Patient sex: M
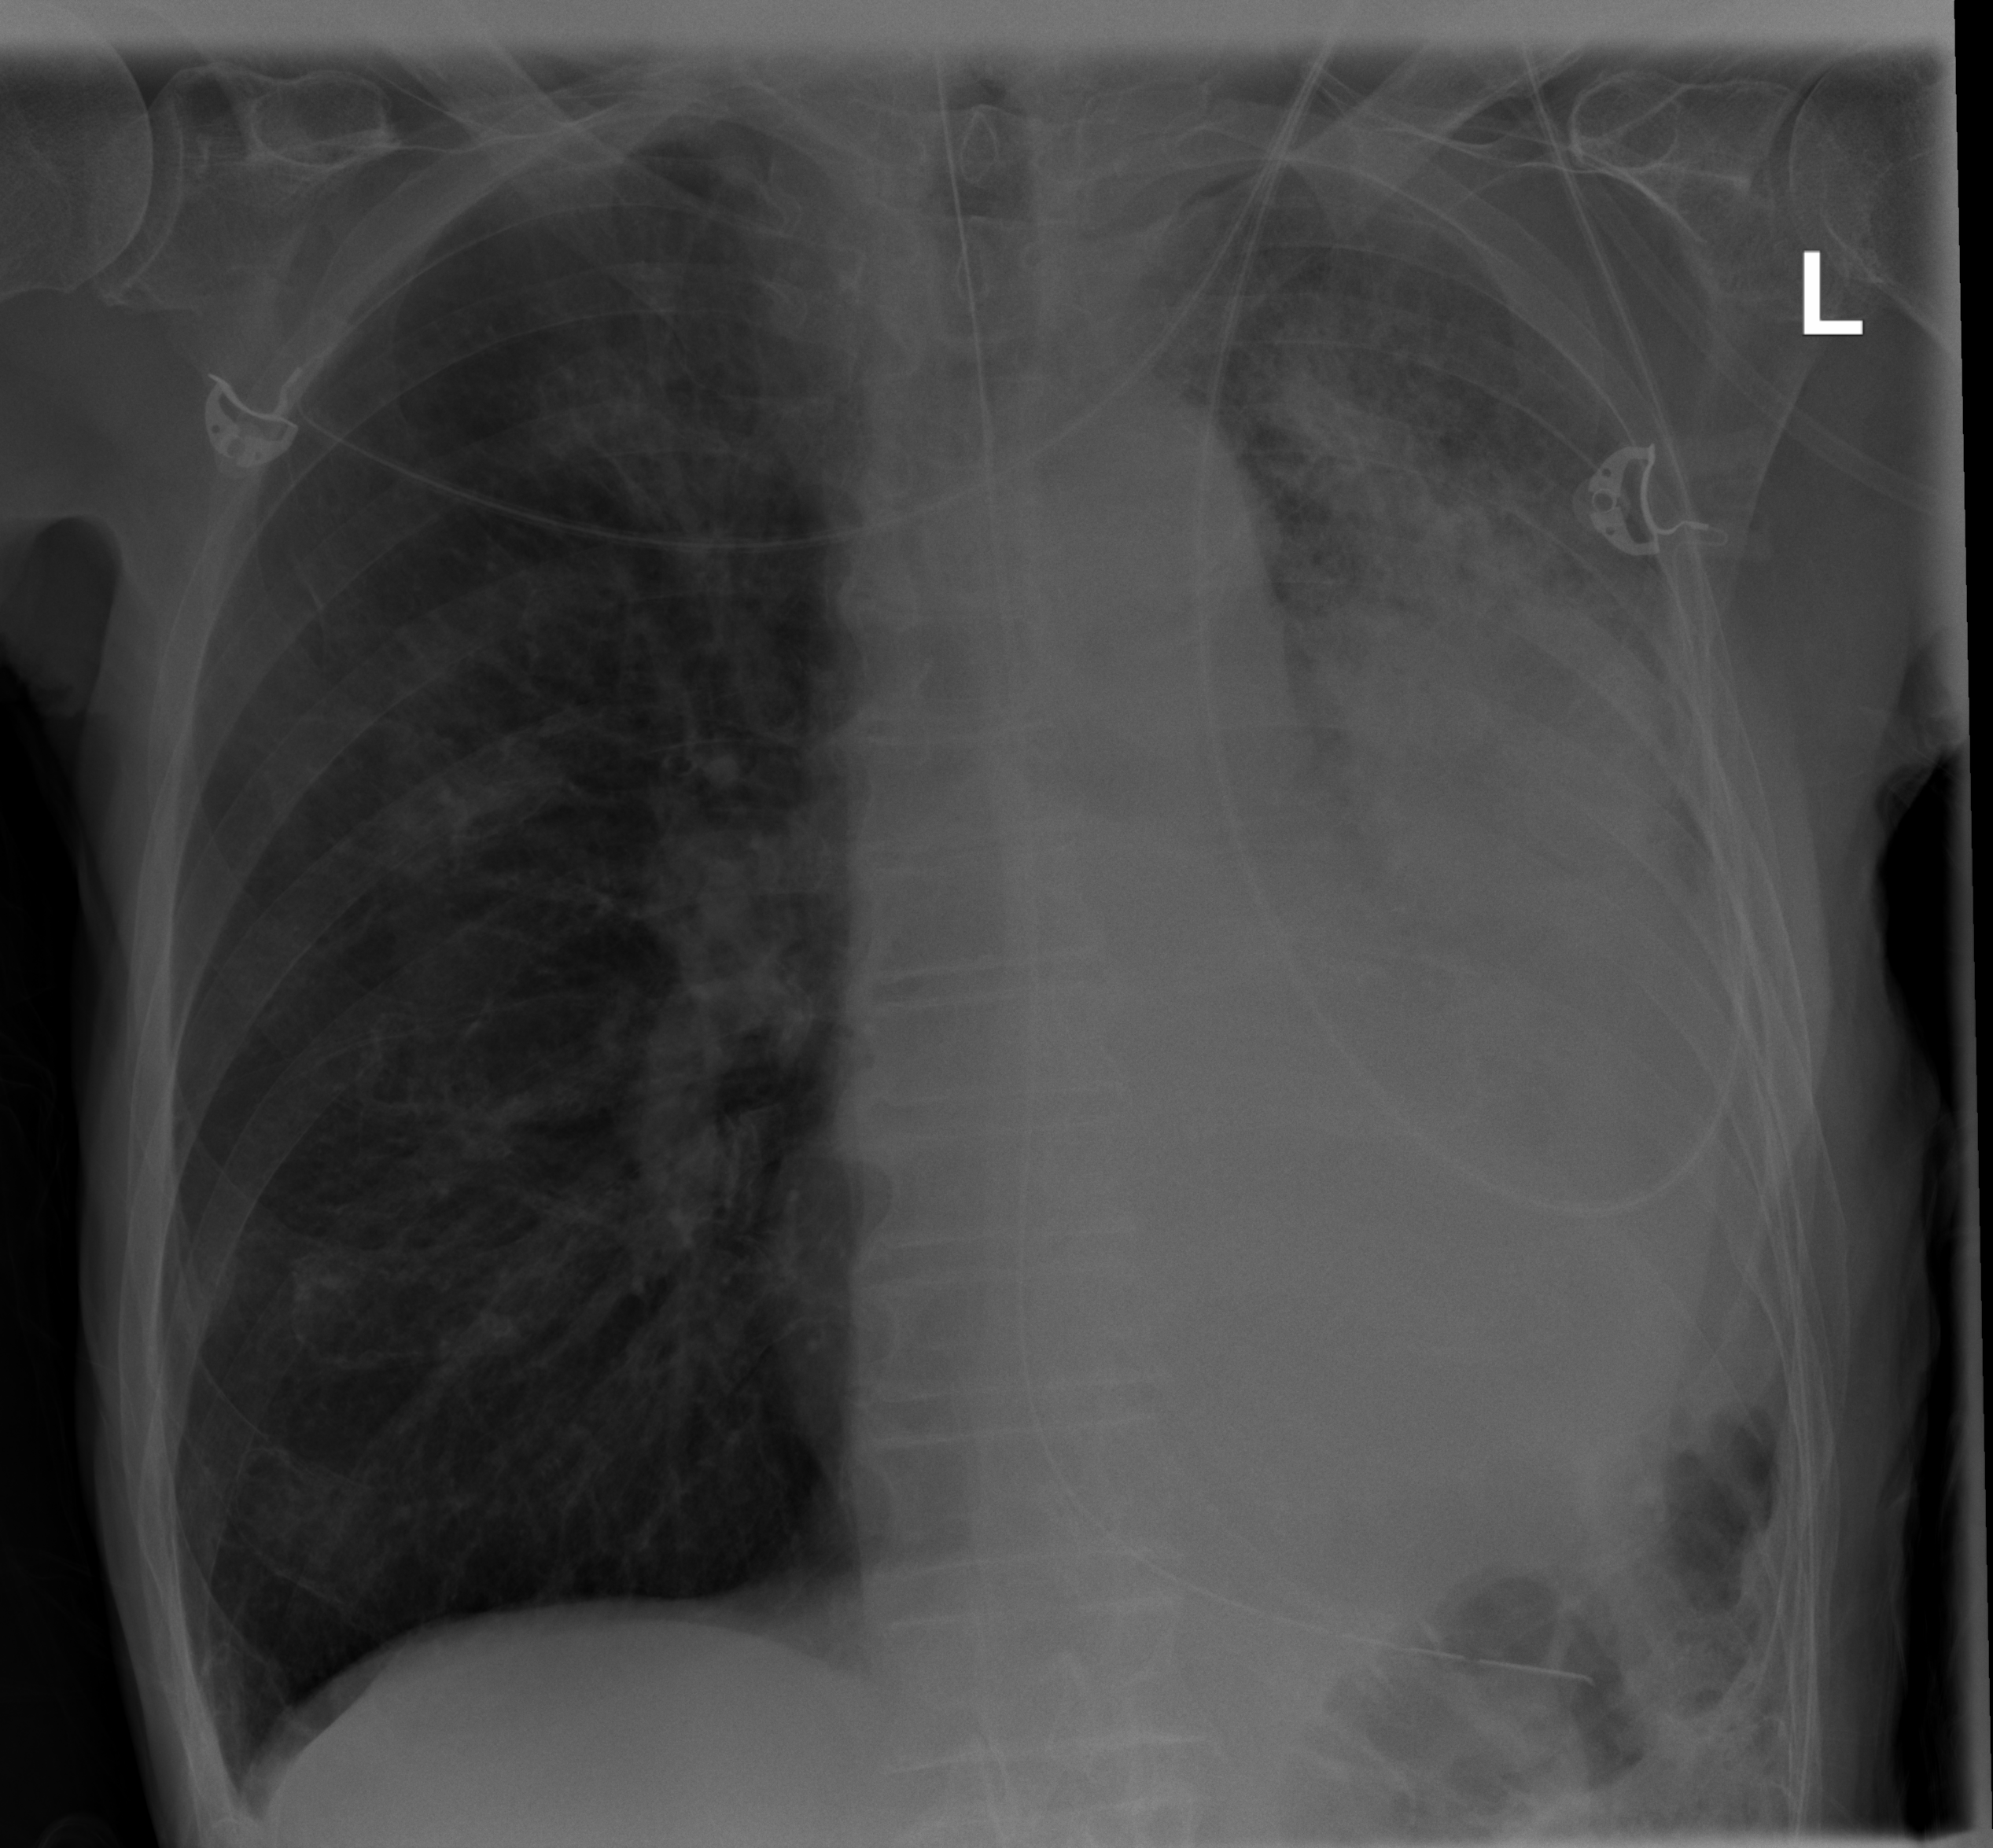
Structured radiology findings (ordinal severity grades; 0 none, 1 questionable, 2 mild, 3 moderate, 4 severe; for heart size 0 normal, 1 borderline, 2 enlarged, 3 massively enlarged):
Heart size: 0
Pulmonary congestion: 0
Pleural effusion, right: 0
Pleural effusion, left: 3
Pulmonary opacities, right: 0
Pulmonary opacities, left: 4
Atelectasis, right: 0
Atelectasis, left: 3